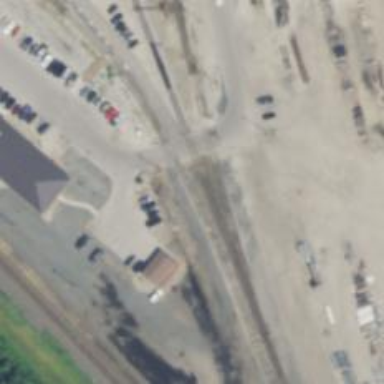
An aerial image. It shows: Railway siding with rails.